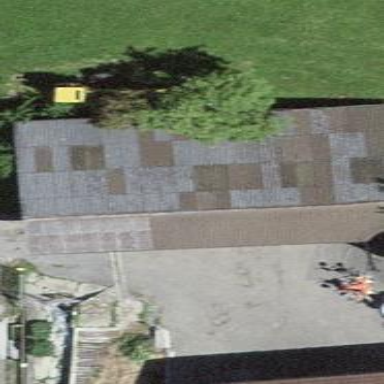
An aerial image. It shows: Barn.